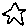
Label: star